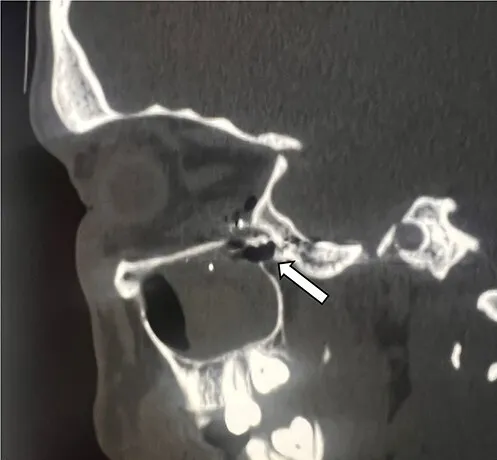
Sagittal section of CT-Head showing multiple shrapnel lodged in the left pterygopalatine fossa resulting fracture of the orbital apex (white arrow).
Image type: radiology (ct)